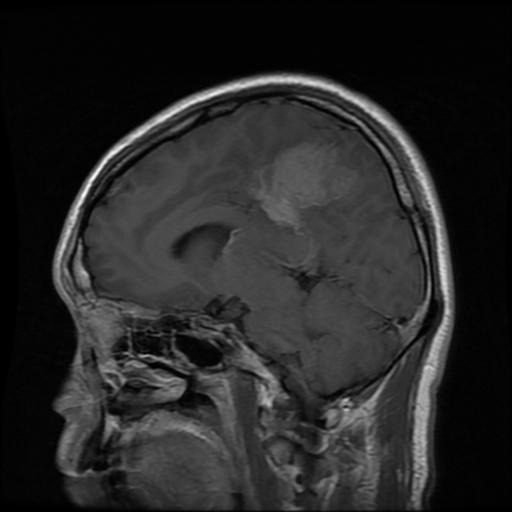
Label: meningioma